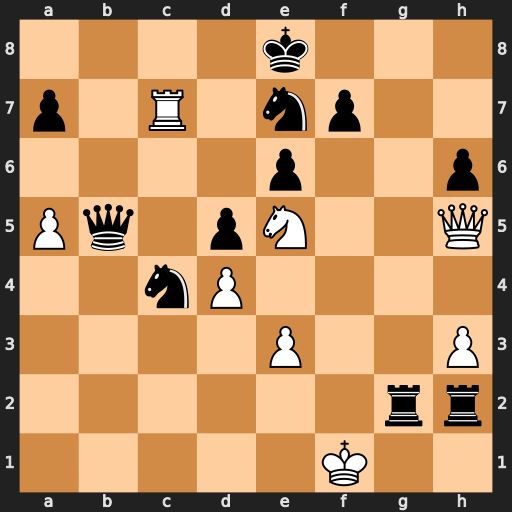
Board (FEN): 4k3/p1R1np2/4p2p/Pq1pN2Q/2nP4/4P2P/6rr/5K2
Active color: w
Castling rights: -
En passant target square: -
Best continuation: Qxf7+ Kd8 Qxe7#